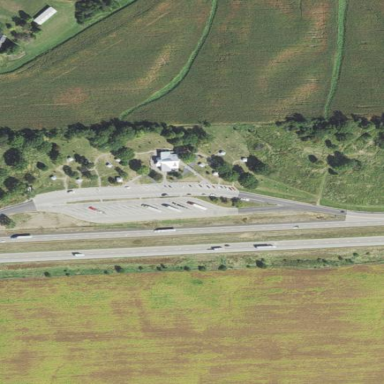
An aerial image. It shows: Rest area along the road.